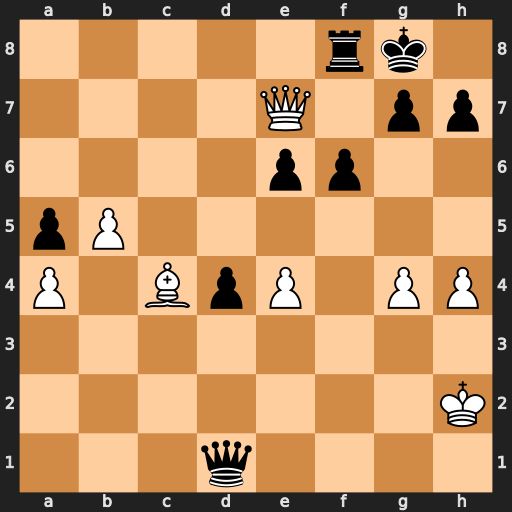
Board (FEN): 5rk1/4Q1pp/4pp2/pP6/P1BpP1PP/8/7K/3q4
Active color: w
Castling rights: -
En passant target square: -
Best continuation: Bxe6+ Kh8 Qxf8#